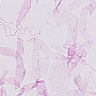
Metastatic tissue present: no